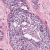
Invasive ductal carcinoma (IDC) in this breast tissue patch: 0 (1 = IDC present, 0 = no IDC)